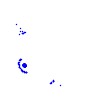
Particle: electron